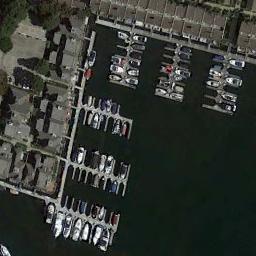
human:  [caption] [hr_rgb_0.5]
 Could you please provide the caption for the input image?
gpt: There are more ships in the middle of the harbor .

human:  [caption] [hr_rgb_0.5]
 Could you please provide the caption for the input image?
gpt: There are many ships in the harbor .

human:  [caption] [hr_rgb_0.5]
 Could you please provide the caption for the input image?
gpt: Many ships are neatly moored on the sea next to the harbor next to the parking lot, With many empty spaces left .

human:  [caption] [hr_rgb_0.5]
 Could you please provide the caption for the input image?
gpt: The harbor with some neatly docked boats is surrounded by some buildings and a parking lot .

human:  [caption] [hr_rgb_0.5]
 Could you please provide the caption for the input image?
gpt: There are many ships docked neatly at the harbor .